Question: I have a function which deletes from an object array but when i check it's '.length' its the same..
This is what i have:
'''
console.log(data.length);
delete(data[i]);
console.log(data.length);
console.log(data);
'''
My outputs end up like this:
'''
3
3
[object Array]
'''
I have attatched the image of the object array below, you see only 2 entires but the length is still 3.

The initial data im testing with is this:
'''
[
{"equip":"0","name":"Test","id":"10"},
{"equip":"0","name":"Test","id":"4"},
{"equip":"0","name":"Test","id":"5"}
]
'''
You can see my browser has deleted one from the object array.. so why does it still count 3, and how do I fix that so it counts correctly?
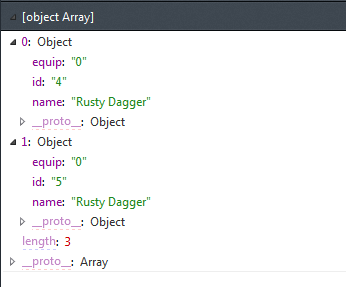
Answer: The delete operator deletes a property from an object. In your case, property 'i'. Properties in an array are actually indexes '0' through 'array.length - 1'. Use splice instead:
'''
data.splice(i, 1);
'''
To find out the number of properties in an object, use 'Object.keys':
'Object.keys(data).length' will result in 2